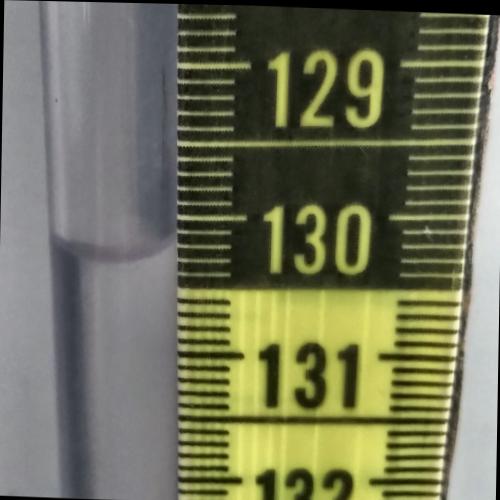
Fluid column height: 130.3 cm